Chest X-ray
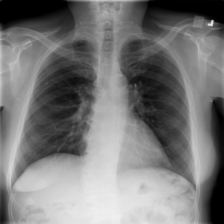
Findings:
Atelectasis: negative
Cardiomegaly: negative
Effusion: negative
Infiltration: negative
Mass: negative
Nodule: negative
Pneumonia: negative
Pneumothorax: negative
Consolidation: negative
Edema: negative
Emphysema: negative
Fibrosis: negative
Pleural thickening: negative
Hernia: negative